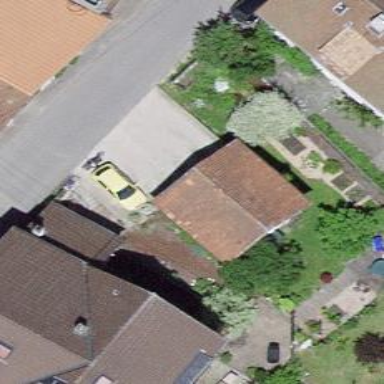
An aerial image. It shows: Garage building.